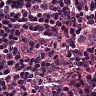
Metastatic tissue present: no